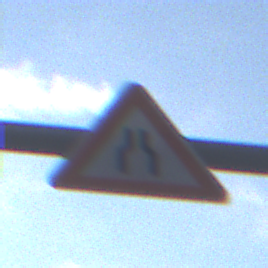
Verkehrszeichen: VerengteFahrbahn
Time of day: MorningAfternoon
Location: Outdoor (Urban)
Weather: PartlyCloudy
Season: NotSpecified
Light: Natural